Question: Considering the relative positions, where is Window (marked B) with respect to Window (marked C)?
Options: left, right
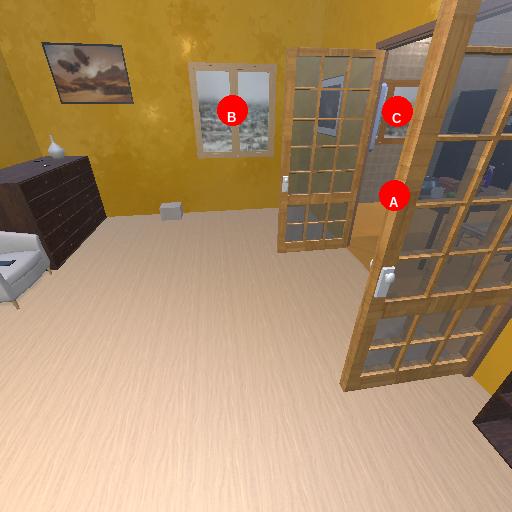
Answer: left